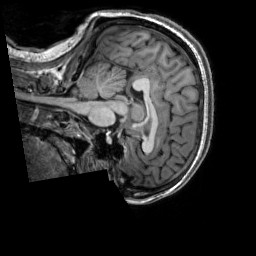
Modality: T1w
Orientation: sagittal
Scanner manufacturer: siemens
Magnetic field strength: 3 T
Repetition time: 2.3 s
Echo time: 0.00302 s